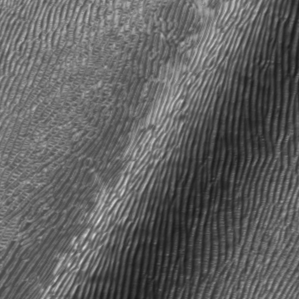
Label: frost